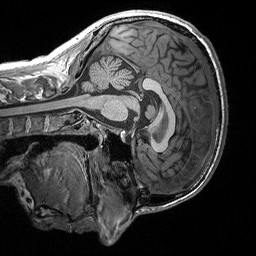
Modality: T1w
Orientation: sagittal
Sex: male
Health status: healthy
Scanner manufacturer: siemens
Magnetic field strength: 3 T
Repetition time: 2.3 s
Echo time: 0.00296 s